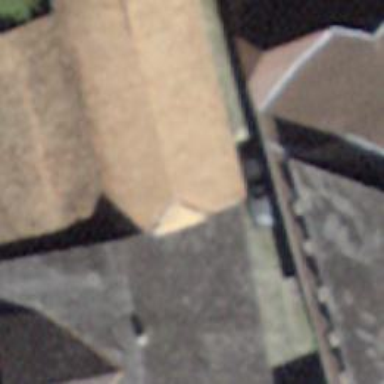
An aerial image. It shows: Shed.